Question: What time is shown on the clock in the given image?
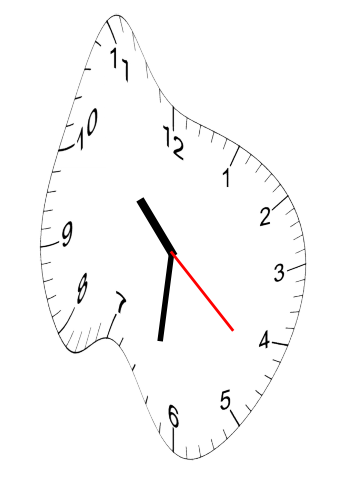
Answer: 10:31:22